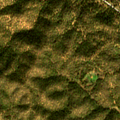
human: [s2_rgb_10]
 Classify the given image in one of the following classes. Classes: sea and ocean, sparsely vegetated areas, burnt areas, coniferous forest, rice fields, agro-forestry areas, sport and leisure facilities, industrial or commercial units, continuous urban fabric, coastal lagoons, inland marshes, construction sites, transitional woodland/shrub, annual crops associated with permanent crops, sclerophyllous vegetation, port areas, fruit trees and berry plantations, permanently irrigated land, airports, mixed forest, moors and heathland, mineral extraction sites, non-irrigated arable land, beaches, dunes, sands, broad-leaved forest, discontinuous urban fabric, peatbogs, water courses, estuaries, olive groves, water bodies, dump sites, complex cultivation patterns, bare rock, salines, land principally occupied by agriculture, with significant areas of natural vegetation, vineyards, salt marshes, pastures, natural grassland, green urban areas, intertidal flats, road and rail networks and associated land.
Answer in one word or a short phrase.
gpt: agro-forestry areas